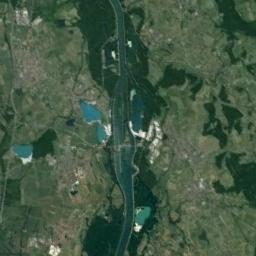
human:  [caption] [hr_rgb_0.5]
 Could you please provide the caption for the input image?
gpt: Many trees are around the river .

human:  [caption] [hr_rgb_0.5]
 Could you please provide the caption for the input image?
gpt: The river goes through farmland and houses .

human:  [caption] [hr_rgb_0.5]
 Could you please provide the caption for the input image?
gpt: The dark green river is flanked by some forests and some lakes of different sizes are next to the river .

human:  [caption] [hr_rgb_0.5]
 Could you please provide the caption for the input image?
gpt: A curved turquoise river with green and brown land on both sides of the bank, Several blue lakes, And large buildings .

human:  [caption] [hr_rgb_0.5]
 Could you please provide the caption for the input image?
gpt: There are some green forests and meadows near the river .